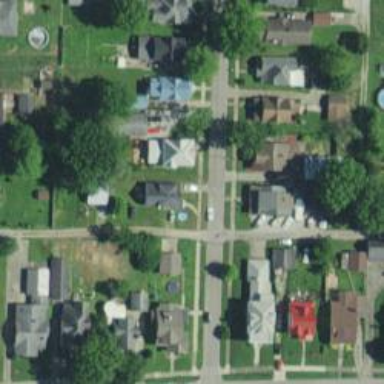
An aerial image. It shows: Alley classified as service road.